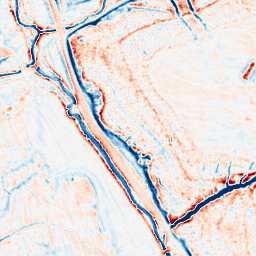
Category: edge_preserving
Decomposition family: anisotropic_diffusion
Decomposition parameters: iterations: 20
kappa: 30
gamma: 0.2
Upsampling method: sinc_blackman
Upsampling parameters: scale: 2
kernel_size: 4
Upsampling scale: 2